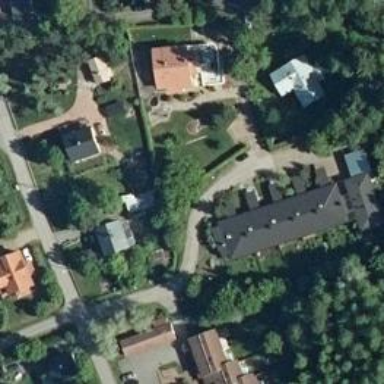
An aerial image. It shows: Terrace building.